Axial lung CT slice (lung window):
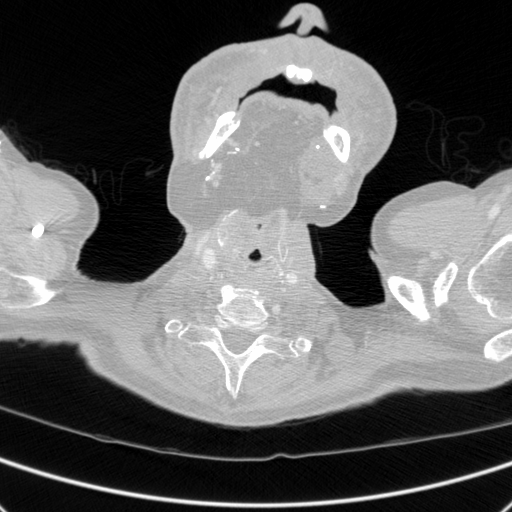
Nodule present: no